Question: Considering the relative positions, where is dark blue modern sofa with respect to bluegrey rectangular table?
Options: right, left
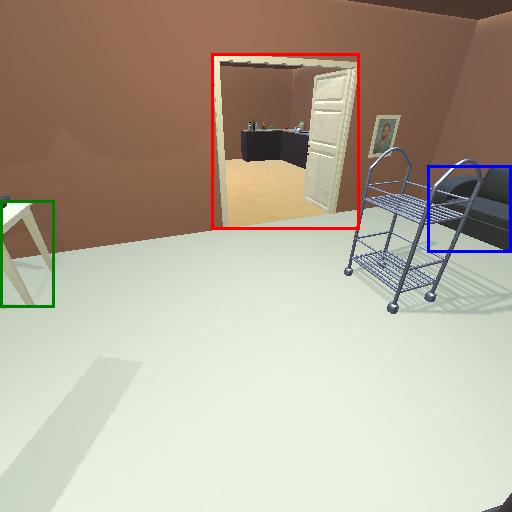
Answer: right